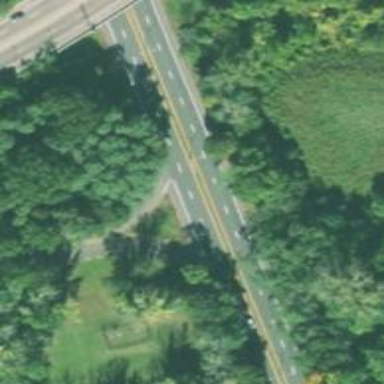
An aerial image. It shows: Secondary link road.